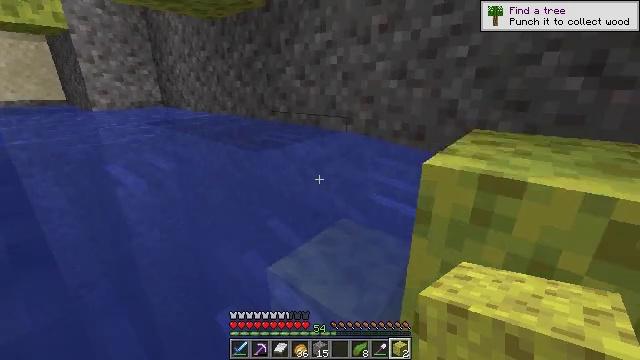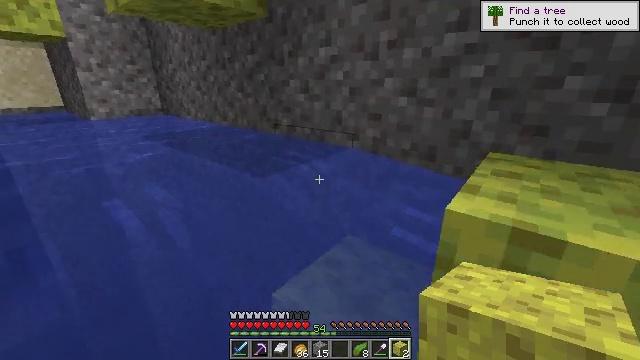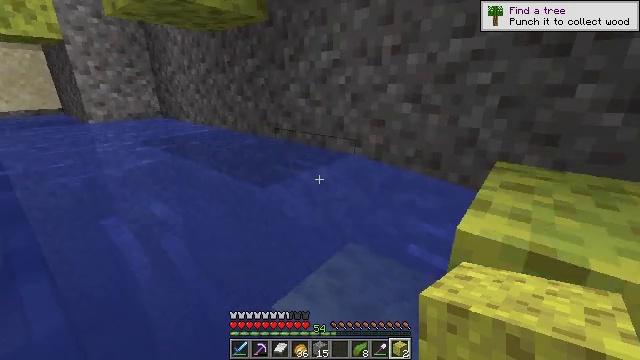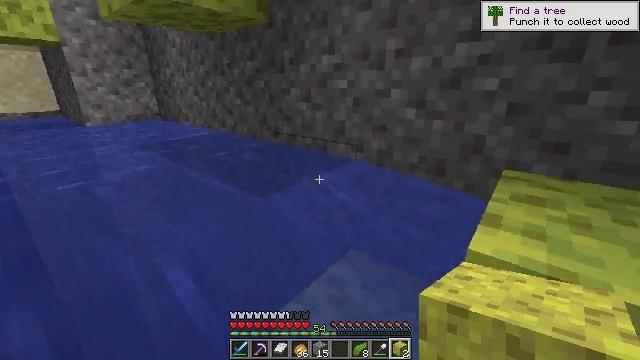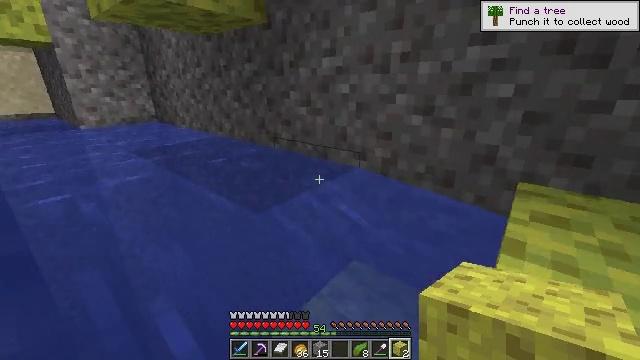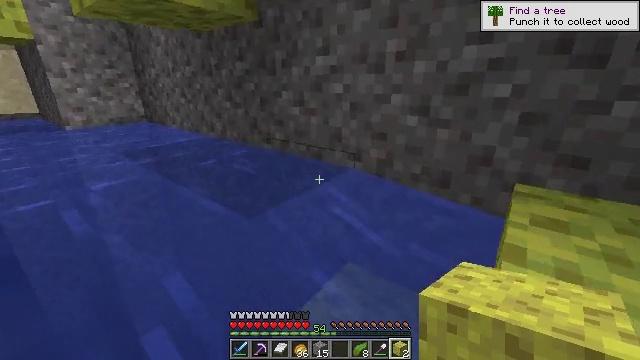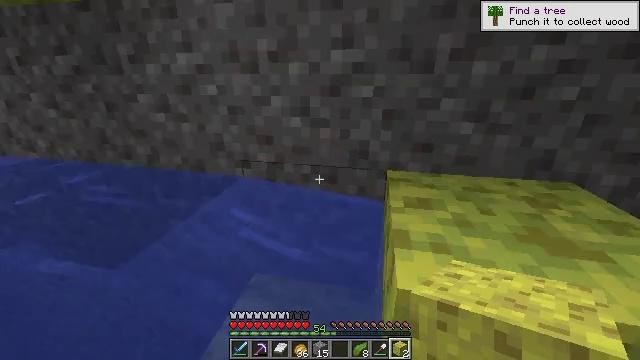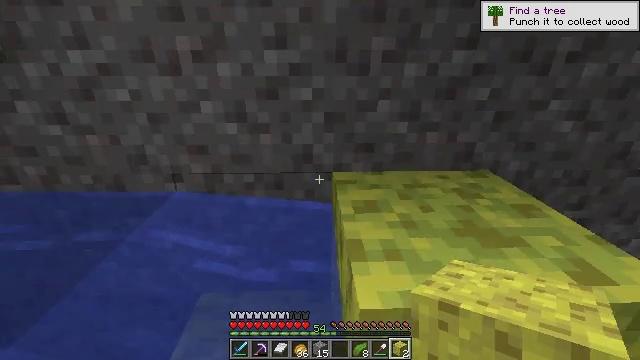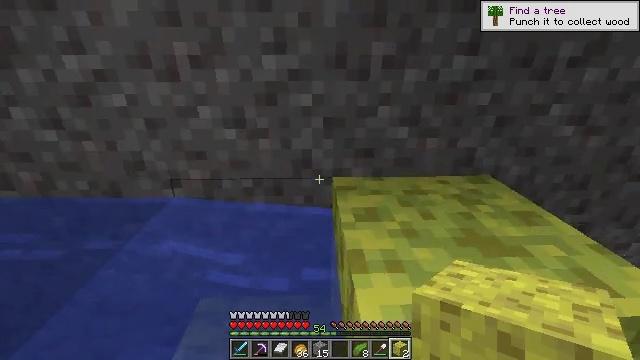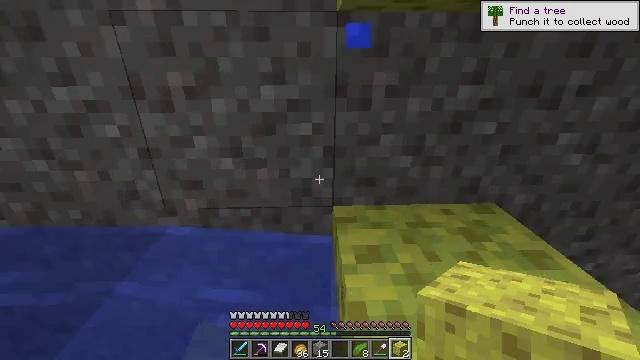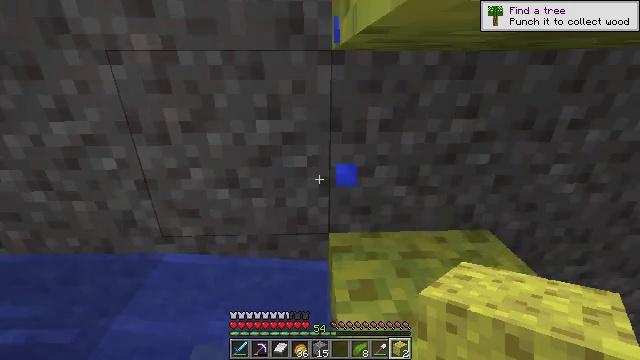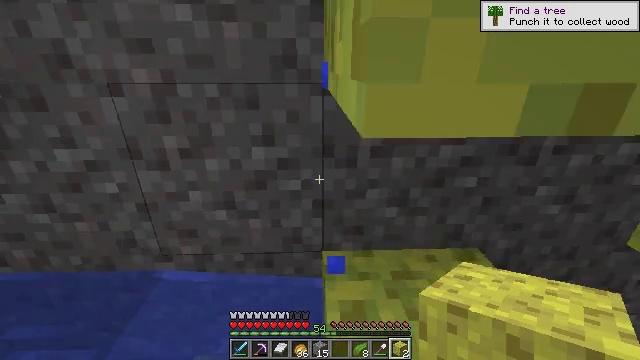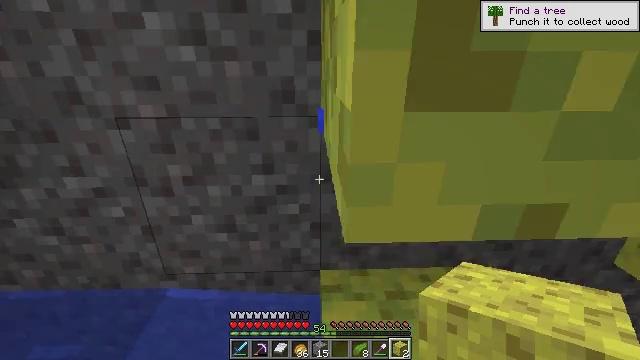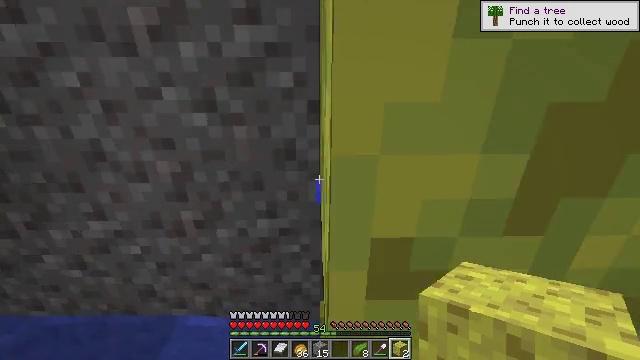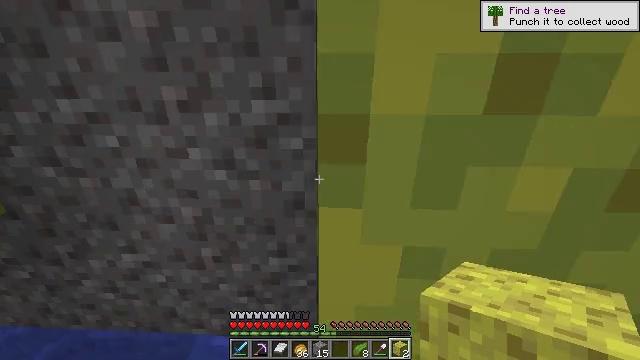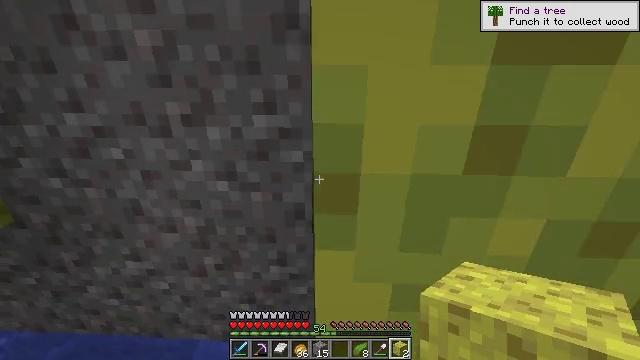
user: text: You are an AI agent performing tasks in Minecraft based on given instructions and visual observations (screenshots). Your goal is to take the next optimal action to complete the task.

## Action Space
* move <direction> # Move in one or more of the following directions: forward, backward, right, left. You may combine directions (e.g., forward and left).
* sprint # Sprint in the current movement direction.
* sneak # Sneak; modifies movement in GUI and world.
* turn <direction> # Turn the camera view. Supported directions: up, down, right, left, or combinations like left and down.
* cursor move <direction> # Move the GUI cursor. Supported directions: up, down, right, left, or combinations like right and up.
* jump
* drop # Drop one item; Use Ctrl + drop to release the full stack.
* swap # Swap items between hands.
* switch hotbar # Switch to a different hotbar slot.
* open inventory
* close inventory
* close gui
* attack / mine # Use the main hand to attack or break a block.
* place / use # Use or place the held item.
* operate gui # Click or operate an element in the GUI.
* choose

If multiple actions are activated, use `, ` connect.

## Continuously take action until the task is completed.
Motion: motion action
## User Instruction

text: Destroy the wet sponge to pick it up.
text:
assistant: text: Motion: move forward
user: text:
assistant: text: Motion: move forward
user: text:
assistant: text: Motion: move forward
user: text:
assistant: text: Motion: move forward
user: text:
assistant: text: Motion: move forward, turn right
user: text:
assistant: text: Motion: move forward, turn right, jump
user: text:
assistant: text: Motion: move forward, turn right and down, jump
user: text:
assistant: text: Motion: move forward, jump
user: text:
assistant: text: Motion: move forward, jump
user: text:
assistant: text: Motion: move forward, jump
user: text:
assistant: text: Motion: move forward, jump
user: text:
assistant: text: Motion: move forward, jump
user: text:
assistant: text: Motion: move forward, turn left, jump
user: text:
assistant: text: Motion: move forward, turn left, jump
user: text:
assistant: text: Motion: move forward and move left, jump
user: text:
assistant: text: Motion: move forward and move left, jump
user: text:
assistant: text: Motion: move forward and move left
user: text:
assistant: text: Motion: move forward and move left
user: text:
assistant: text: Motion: move forward and move left
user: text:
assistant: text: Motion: move forward and move left
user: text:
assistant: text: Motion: move forward and move left
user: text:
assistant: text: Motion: move forward and move left
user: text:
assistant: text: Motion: move forward and move left
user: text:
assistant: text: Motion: move forward and move left, turn right
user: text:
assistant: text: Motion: move forward, turn right, jump
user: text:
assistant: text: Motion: move forward, jump
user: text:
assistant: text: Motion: move forward, jump
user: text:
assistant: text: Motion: move forward, jump
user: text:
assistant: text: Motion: move forward, turn right, jump
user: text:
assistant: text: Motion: move forward, jump